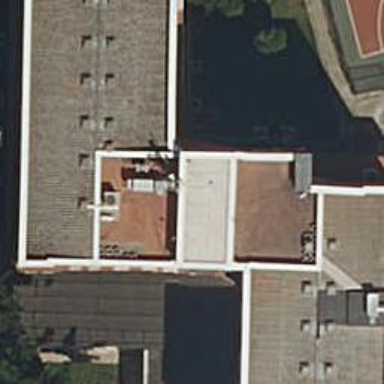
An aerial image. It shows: Dormitory building.